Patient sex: F
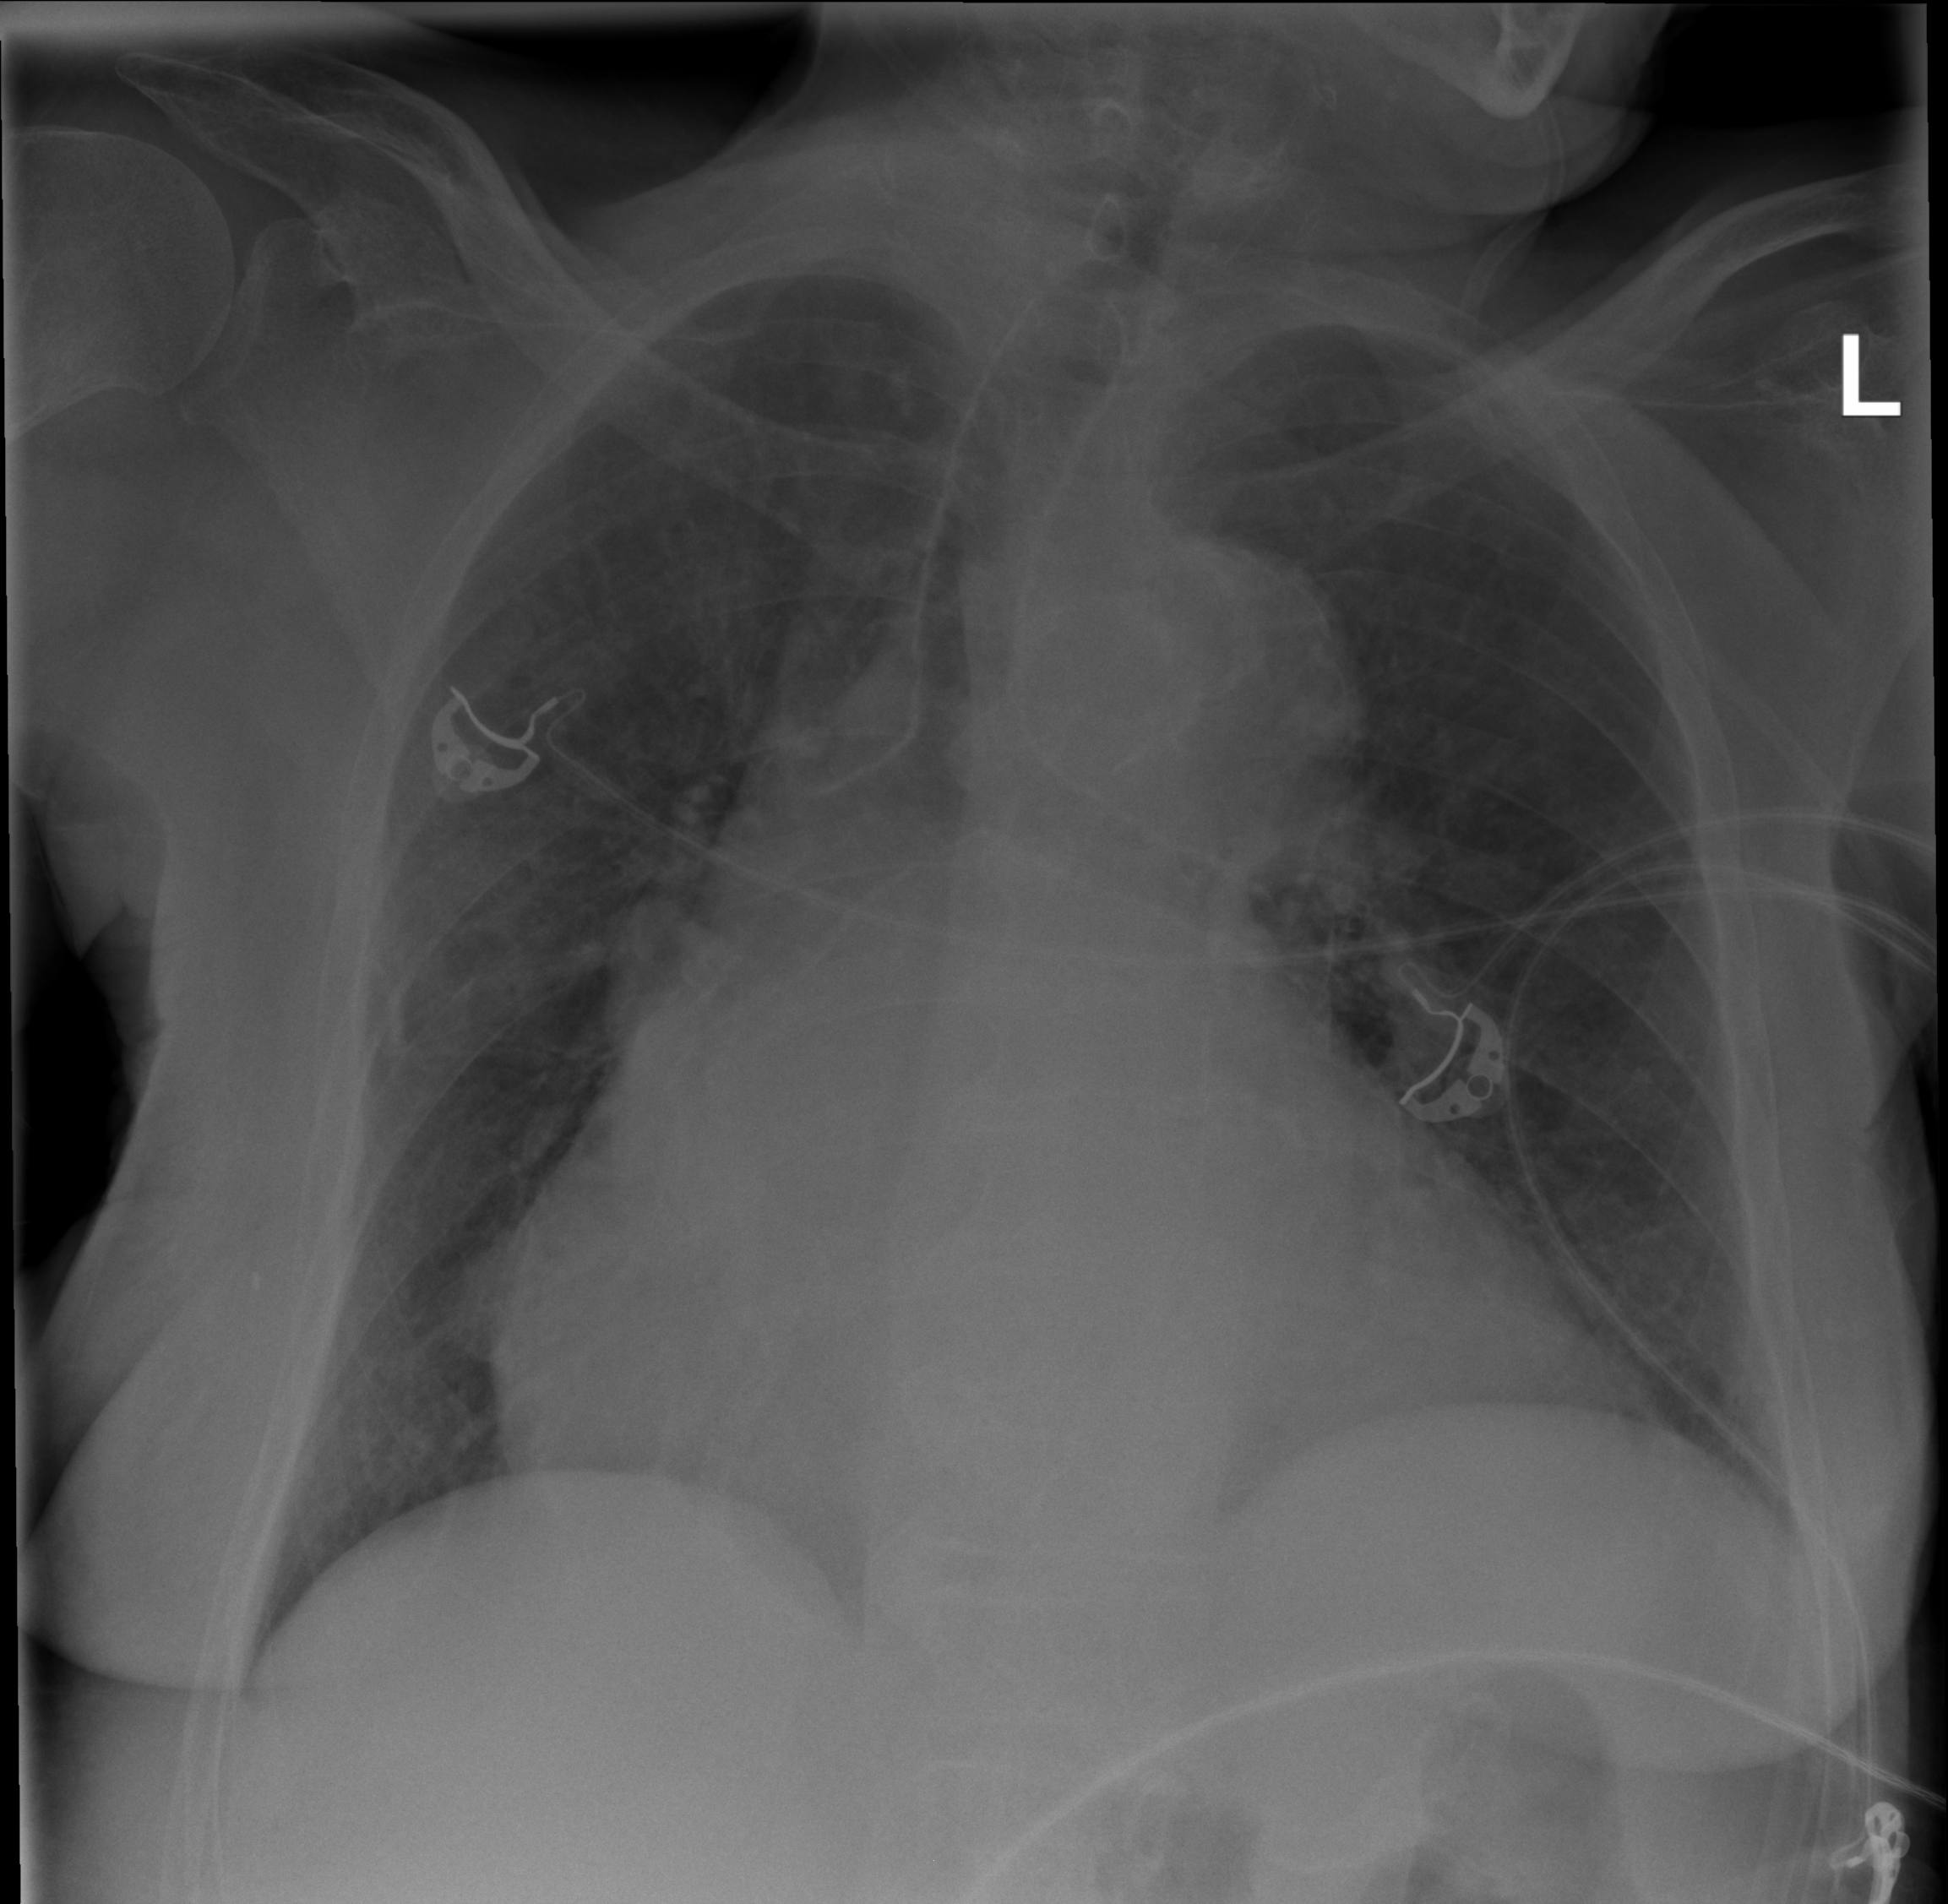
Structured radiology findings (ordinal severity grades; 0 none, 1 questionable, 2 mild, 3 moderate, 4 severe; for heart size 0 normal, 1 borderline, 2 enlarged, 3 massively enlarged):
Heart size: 2
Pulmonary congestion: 2
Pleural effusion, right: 0
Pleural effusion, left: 0
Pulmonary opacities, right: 1
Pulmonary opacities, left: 1
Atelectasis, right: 2
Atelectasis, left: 2